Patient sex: M
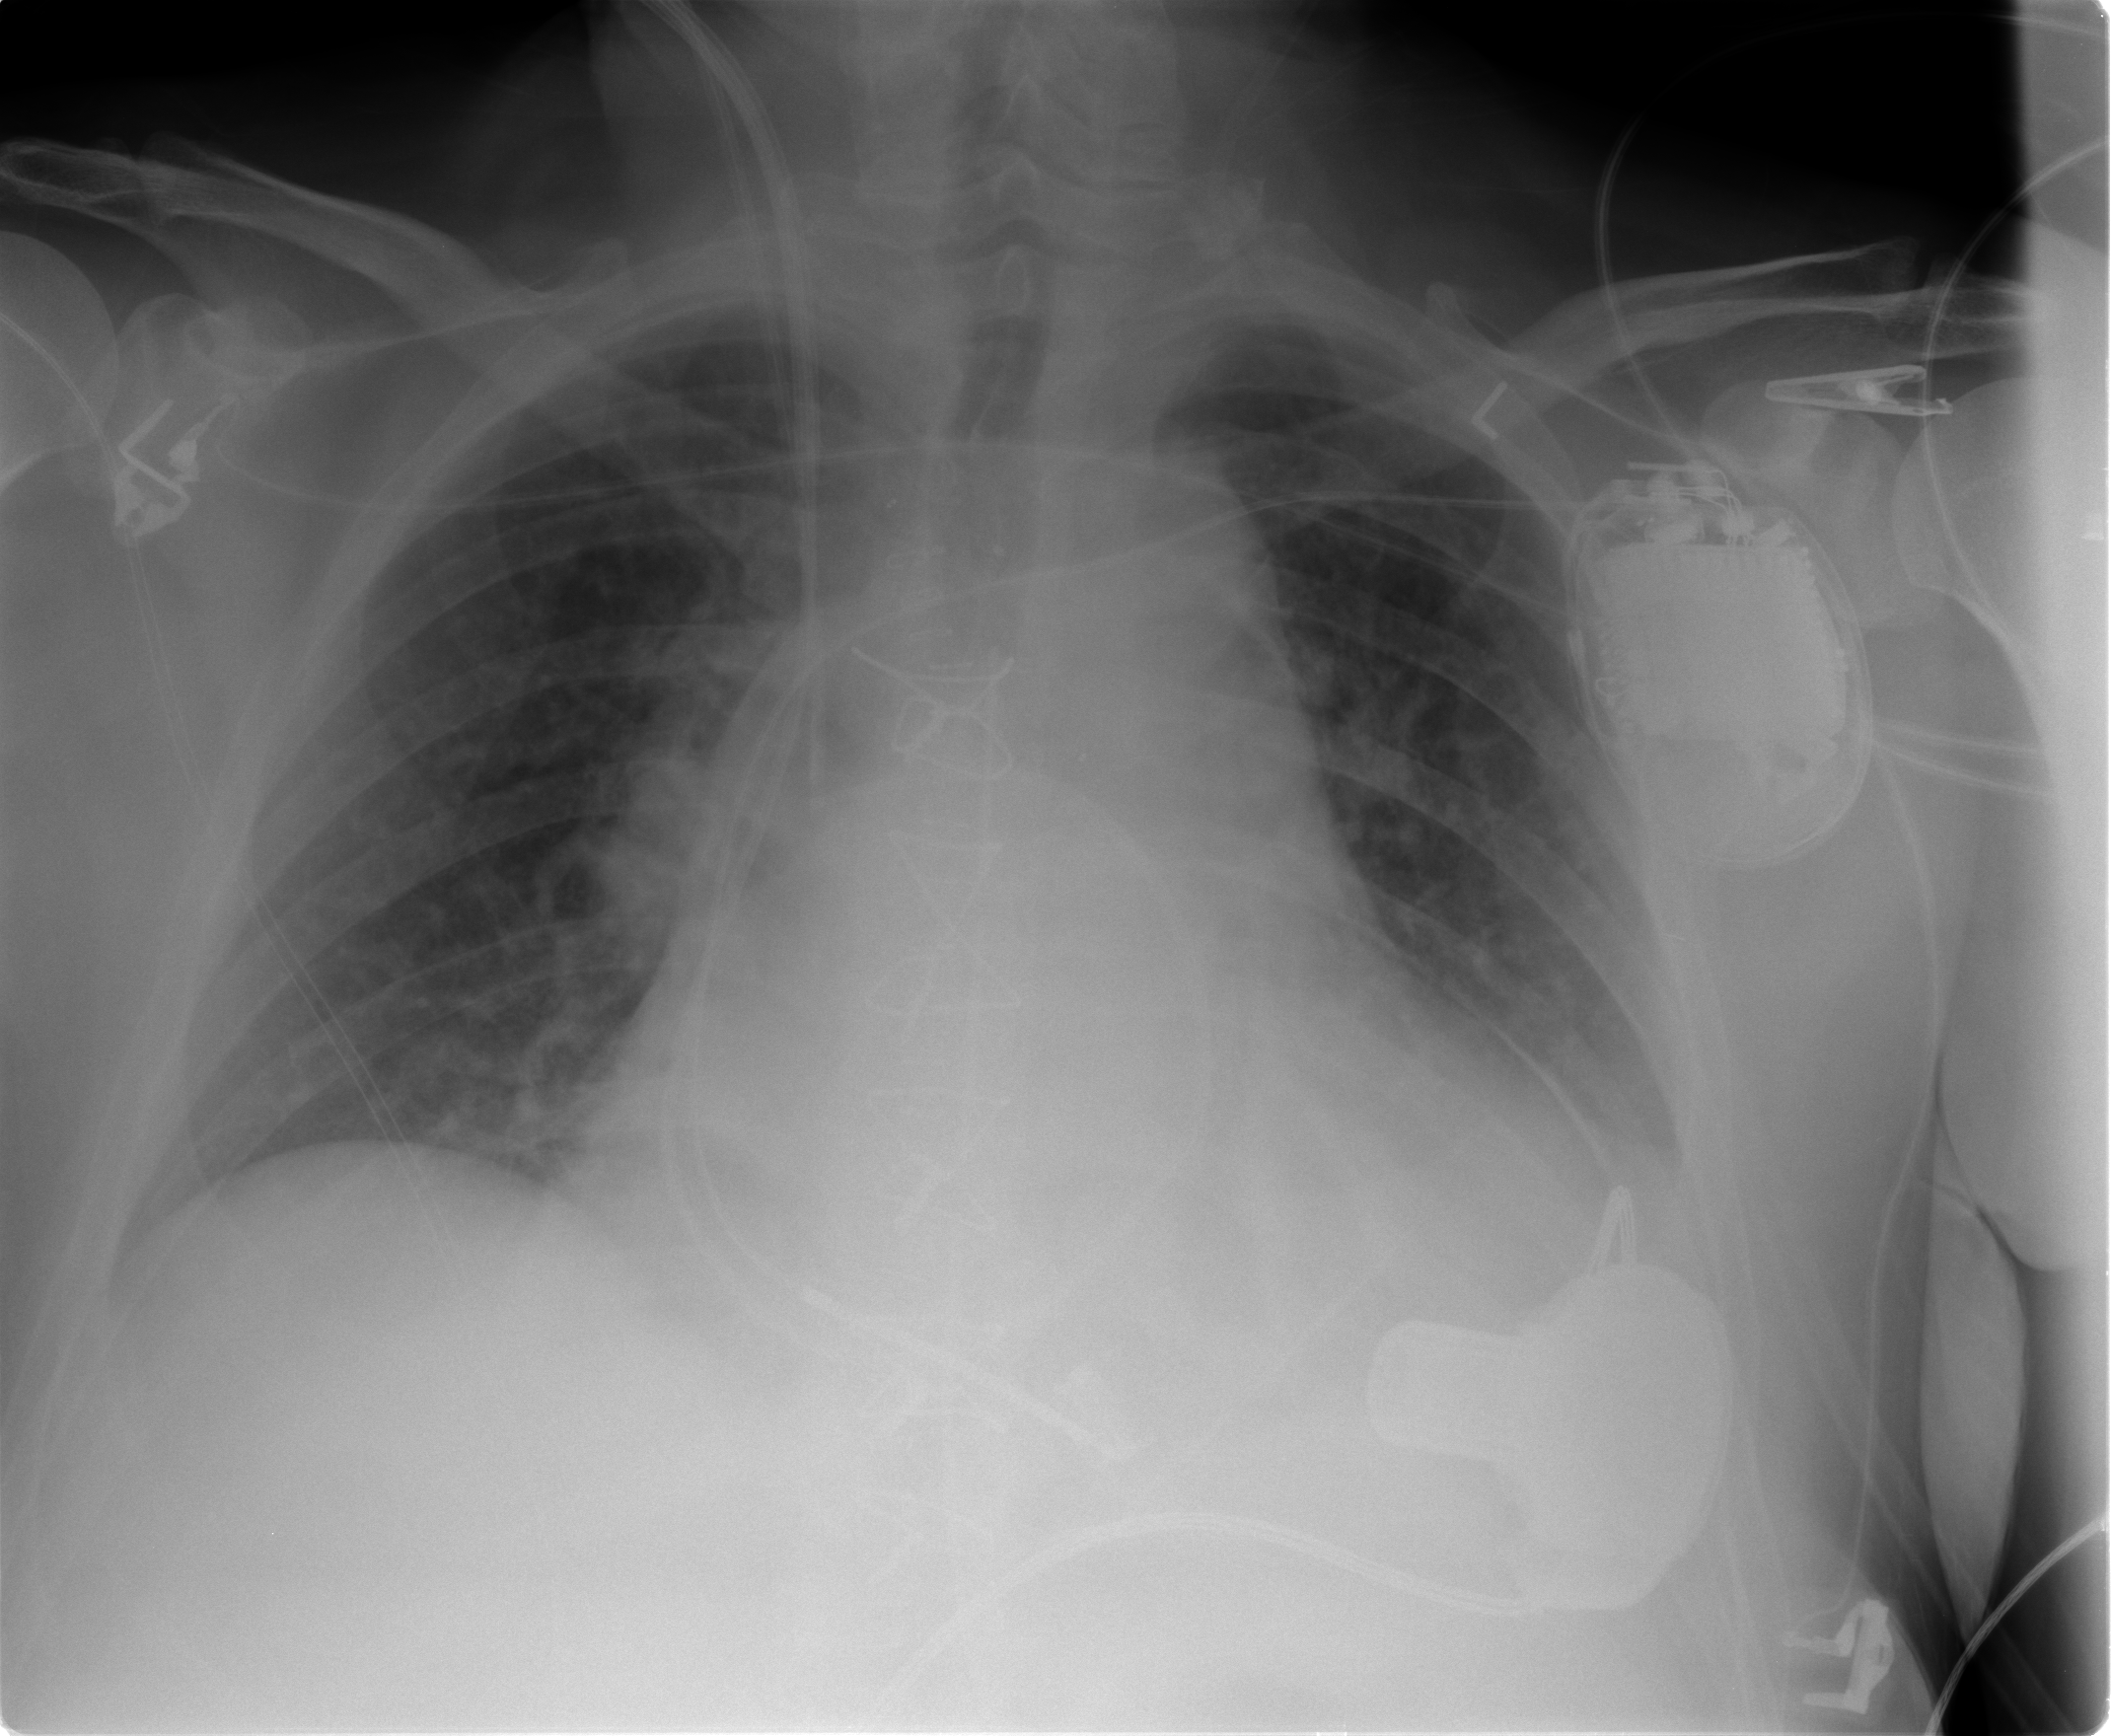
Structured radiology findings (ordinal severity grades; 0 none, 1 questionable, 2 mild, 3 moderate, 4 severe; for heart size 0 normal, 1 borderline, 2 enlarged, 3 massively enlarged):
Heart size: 2
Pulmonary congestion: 2
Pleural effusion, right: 1
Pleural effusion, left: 2
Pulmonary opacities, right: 0
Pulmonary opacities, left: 0
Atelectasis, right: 2
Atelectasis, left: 2